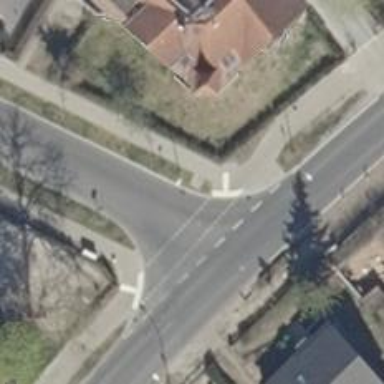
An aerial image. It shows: Road with "give way" sign.